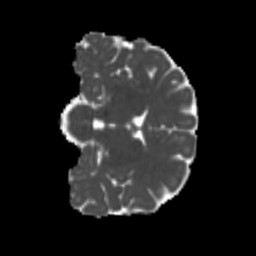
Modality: MD
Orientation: coronal
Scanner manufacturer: siemens
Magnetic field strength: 3 T
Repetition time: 4 s
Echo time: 0.0594 s